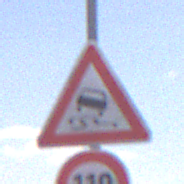
Verkehrszeichen: SchleuderOderRutschgefahr
Zusatzzeichen unten: Geschwindigkeit110
Umgebung: Outdoor, Nature
Tageszeit: Midday
Wetter: PartlyCloudy
Licht: Natural
Jahreszeit: NotSpecified
Kontrast: HighContrast